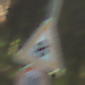
Verkehrszeichen: SchneeOderEisglaette
Zusatzzeichen unten: Geschwindigkeit100
Umgebung: Outdoor, Nature
Tageszeit: MorningAfternoon
Wetter: Clear
Licht: Natural
Jahreszeit: NotSpecified
Kontrast: LowContrast